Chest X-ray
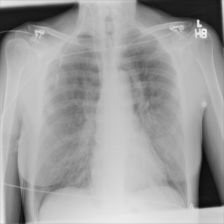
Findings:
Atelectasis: negative
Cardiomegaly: negative
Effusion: negative
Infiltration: negative
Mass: negative
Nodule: positive
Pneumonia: negative
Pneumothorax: negative
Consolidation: negative
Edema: negative
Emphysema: negative
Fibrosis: negative
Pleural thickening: negative
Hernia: negative